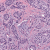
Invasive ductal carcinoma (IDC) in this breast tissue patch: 1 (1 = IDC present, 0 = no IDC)